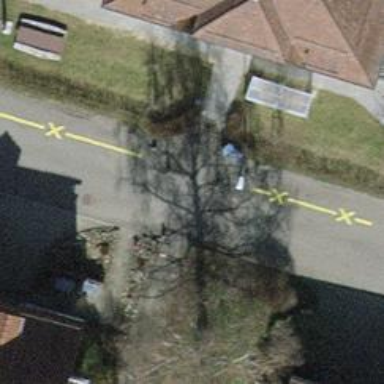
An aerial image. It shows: Set of steps on the road.